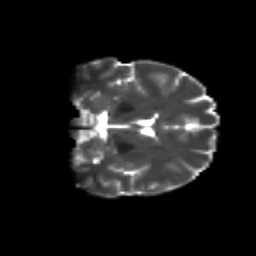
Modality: T2w
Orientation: coronal
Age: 21
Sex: male
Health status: healthy
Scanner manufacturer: siemens
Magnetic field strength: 3 T
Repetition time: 8.6 s
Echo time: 0.095 s